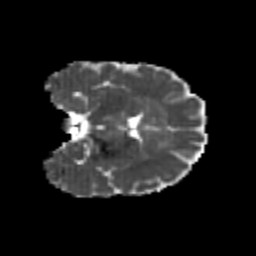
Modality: MD
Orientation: coronal
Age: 22
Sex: female
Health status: healthy
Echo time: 0.074 s